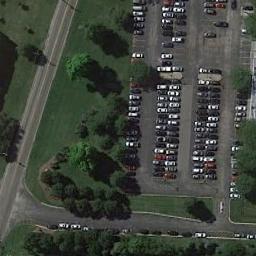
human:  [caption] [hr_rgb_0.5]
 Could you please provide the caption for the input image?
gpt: Six rows of cars were parked in the parking lot .

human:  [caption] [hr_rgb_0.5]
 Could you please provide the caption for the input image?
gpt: The parking lot is next to the grass and some trees .

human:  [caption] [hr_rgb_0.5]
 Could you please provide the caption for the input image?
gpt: The parking lot with some cars arranged neatly in lines is surrounded by green belts .

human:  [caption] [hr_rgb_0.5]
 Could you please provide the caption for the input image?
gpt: Many cars of different styles and colors are on the parking lot .

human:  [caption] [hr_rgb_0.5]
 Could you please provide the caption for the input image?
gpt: There are some green trees and lawns beside the parking lot .